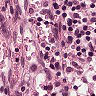
Metastatic tissue present: no